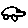
Label: car